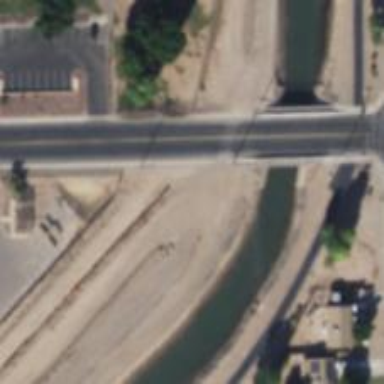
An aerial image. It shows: Culvert underpass for canal.